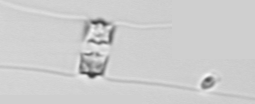
Label: Chaetoceros_didymus